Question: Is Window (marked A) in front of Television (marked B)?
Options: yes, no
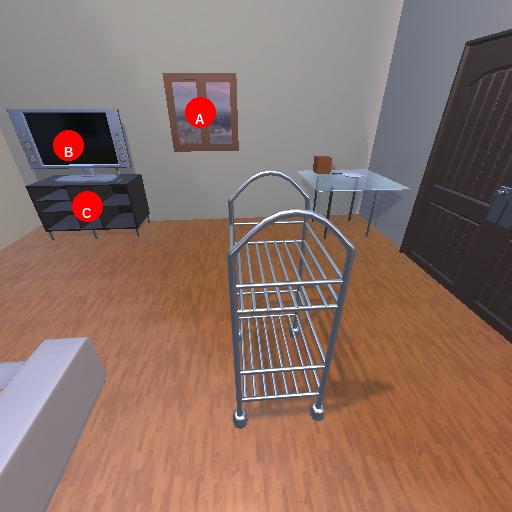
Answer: yes